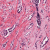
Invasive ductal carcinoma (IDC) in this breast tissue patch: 1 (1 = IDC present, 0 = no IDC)